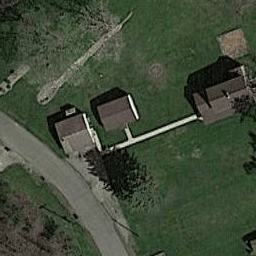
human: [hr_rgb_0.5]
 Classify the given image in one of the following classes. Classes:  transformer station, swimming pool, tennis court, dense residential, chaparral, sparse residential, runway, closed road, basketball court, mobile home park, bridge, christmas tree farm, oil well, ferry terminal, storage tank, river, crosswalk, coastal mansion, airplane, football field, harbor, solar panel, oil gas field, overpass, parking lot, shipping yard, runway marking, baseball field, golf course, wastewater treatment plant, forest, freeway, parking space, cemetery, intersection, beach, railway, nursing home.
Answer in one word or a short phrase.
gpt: sparse residential